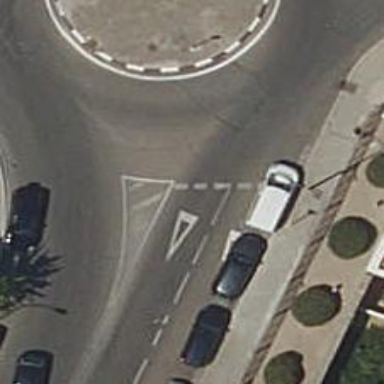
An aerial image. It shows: Residential road with roundabout.